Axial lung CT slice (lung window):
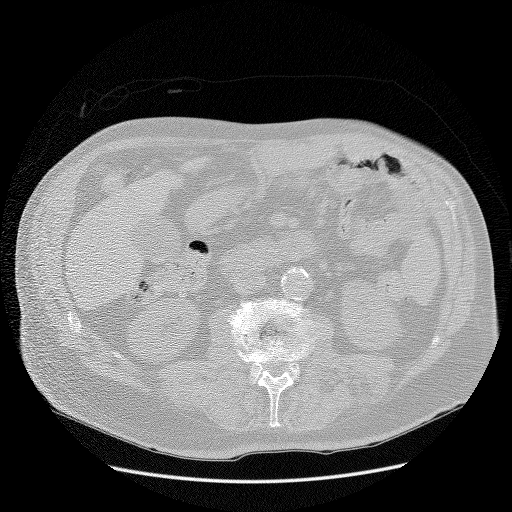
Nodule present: no